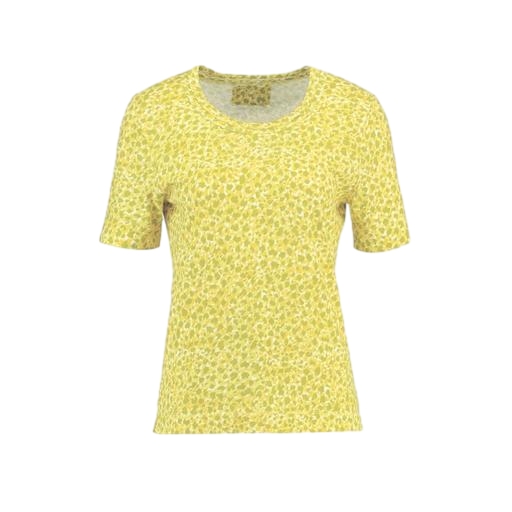
yellow floral short-sleeve crewneck tee, yellow blossom t-shirt, yellow floral-print top, white background